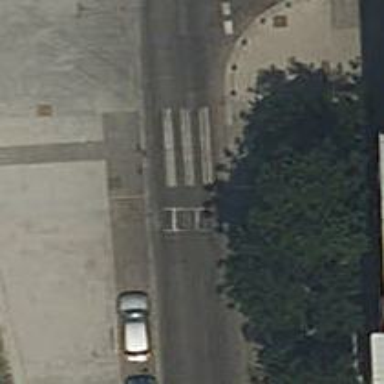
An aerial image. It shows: Zebra crossing on the road.